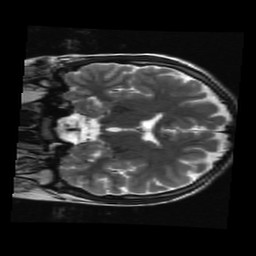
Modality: T2w
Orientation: coronal
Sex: female
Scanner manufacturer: ge
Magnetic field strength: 3 T
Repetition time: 5 s
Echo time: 0.101 s